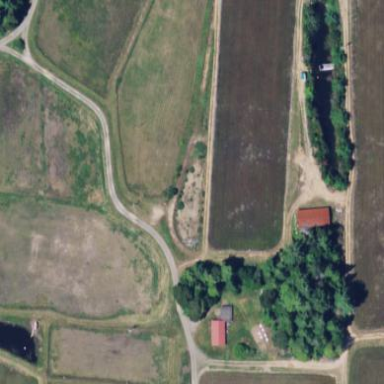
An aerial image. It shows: Farmland with cranberries as the main crop.